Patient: sex M, age 68
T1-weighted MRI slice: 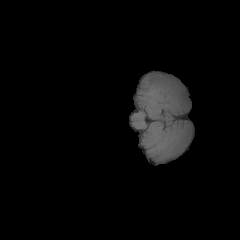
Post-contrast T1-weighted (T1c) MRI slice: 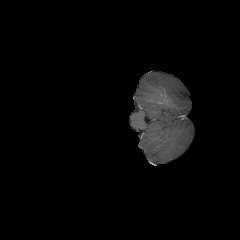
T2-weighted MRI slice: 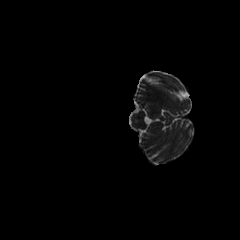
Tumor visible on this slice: no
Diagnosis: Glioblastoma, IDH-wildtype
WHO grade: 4